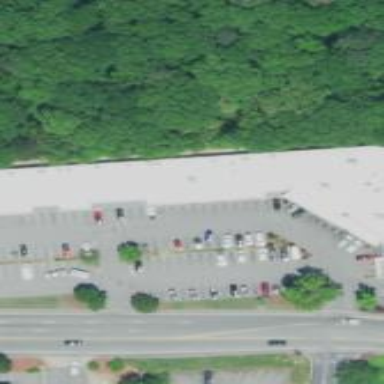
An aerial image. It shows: Retail building.